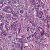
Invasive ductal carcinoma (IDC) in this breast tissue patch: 1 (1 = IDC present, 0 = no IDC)